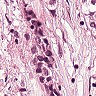
Metastatic tissue present: yes